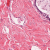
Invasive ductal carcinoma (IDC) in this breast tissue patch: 0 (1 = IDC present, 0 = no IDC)